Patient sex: F
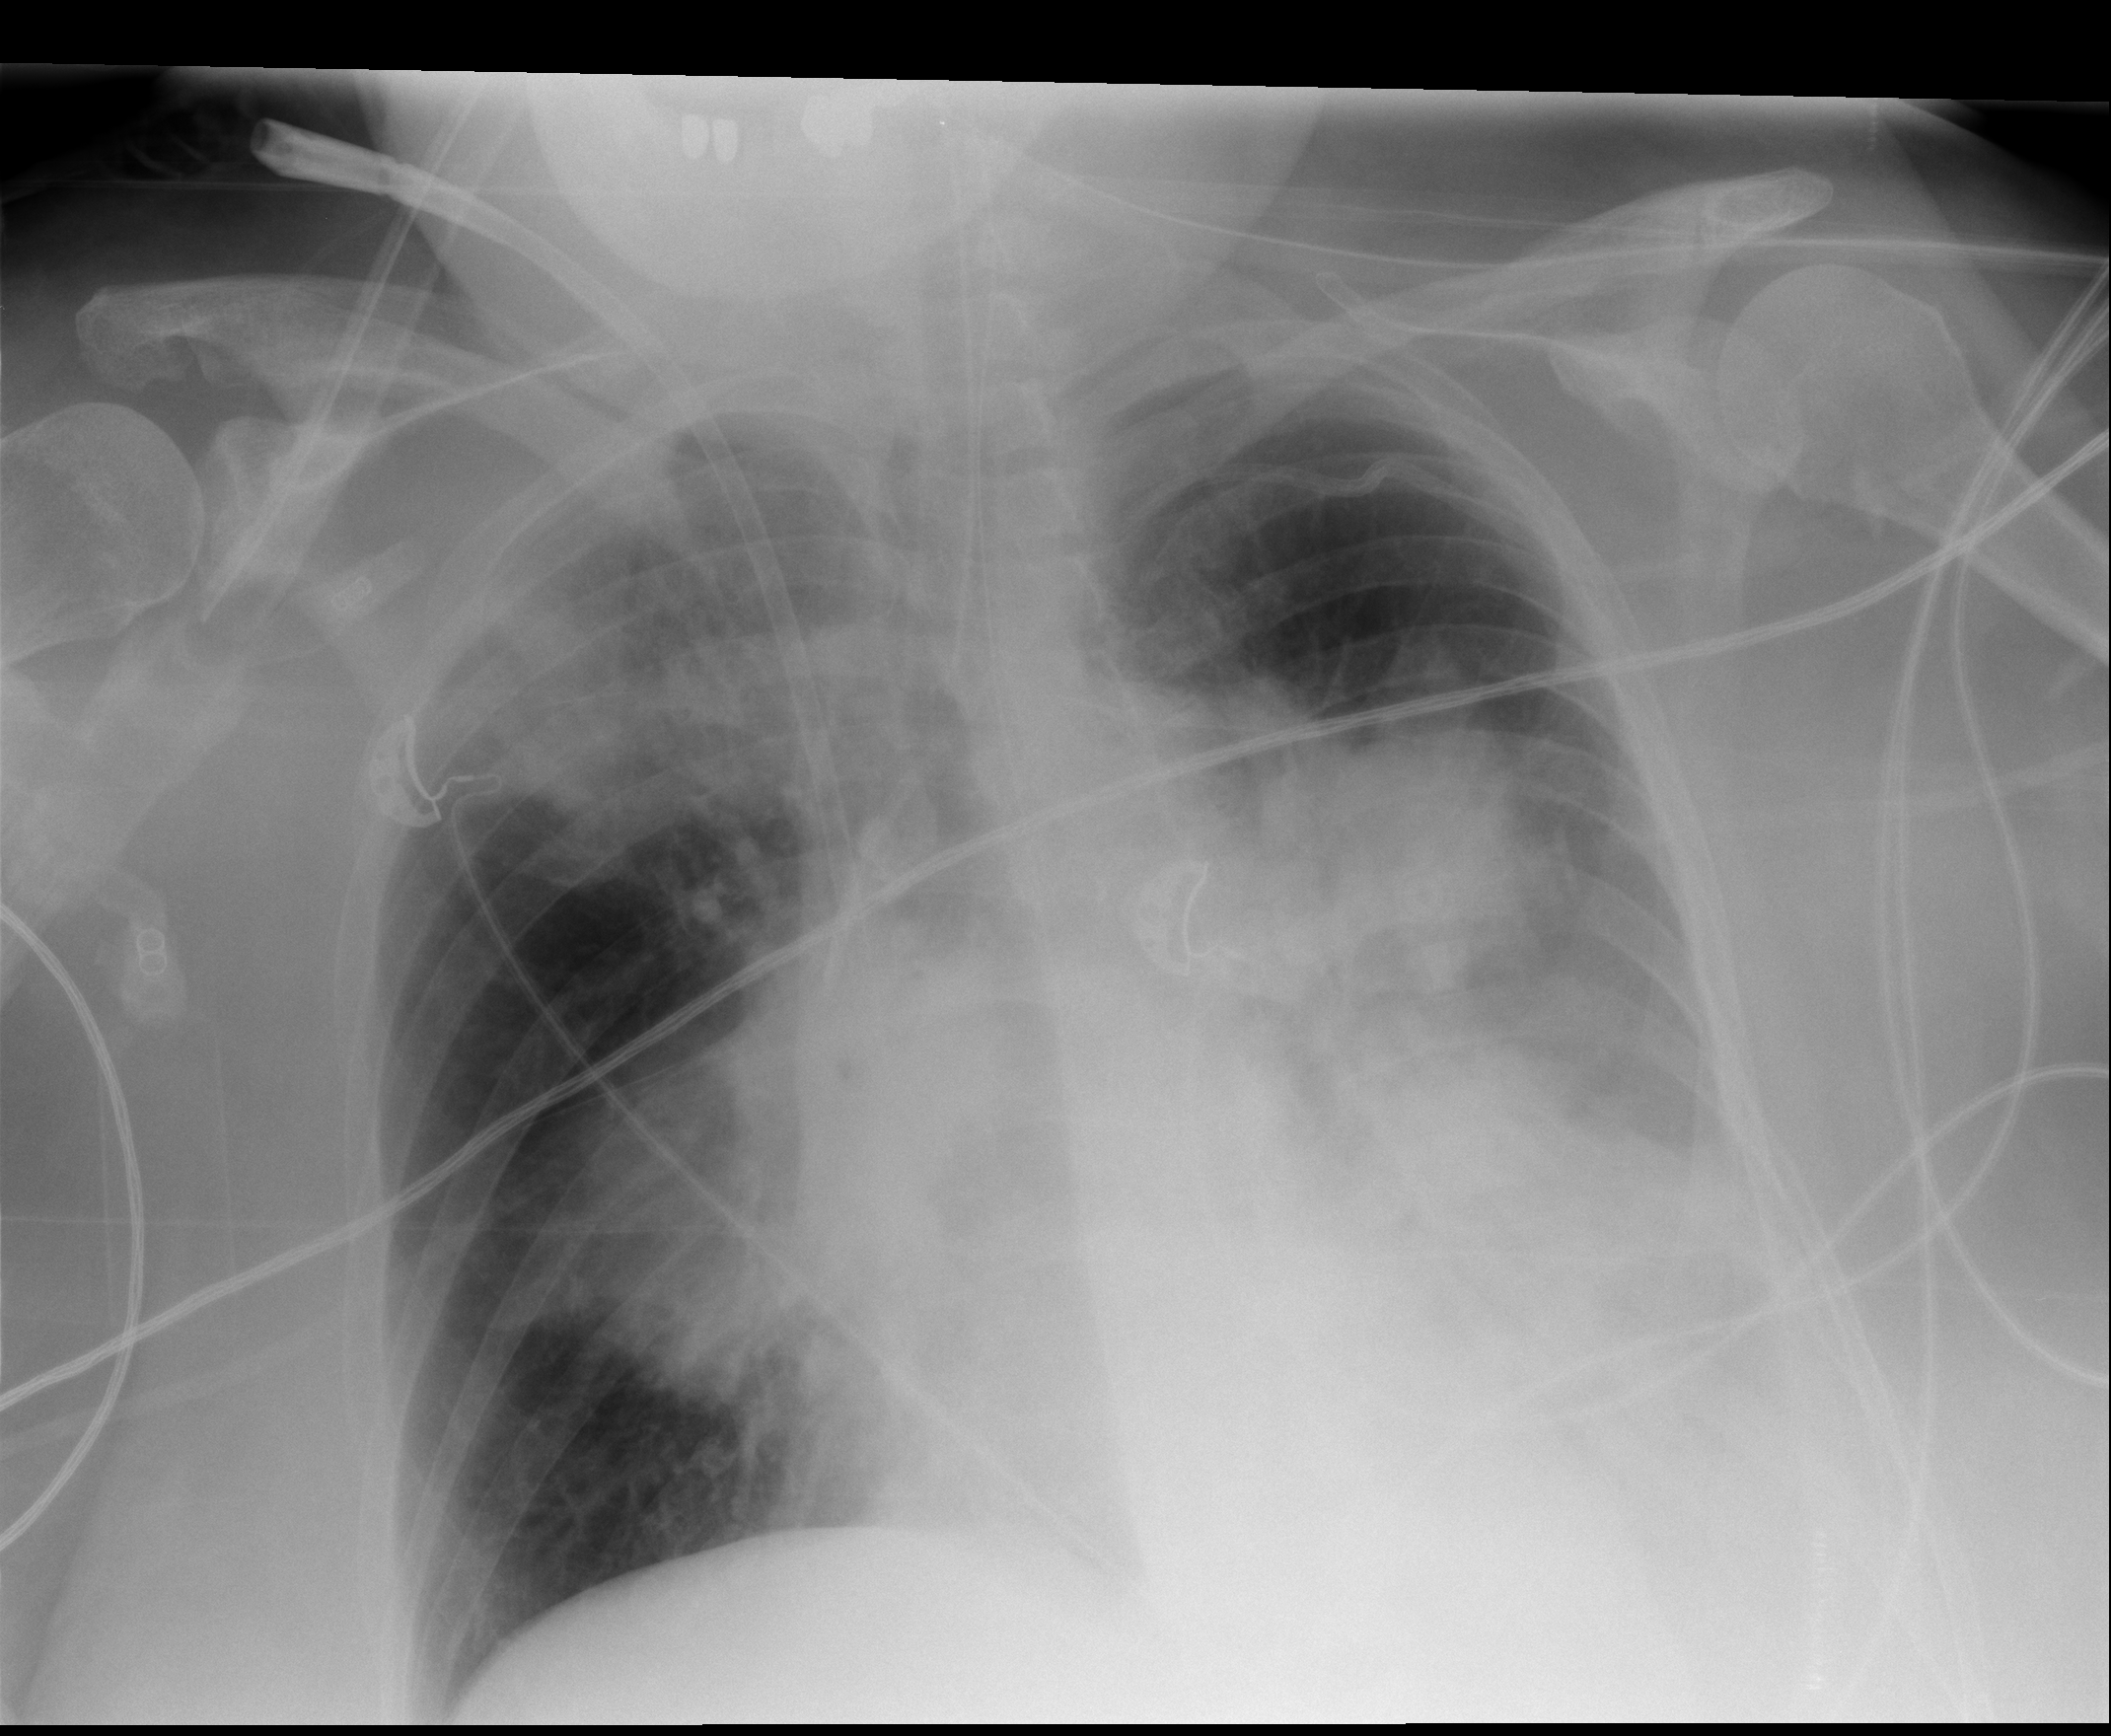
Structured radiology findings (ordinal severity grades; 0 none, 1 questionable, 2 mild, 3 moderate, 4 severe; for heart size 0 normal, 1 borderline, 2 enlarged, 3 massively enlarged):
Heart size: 2
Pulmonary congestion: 2
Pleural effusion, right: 0
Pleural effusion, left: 2
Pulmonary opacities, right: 3
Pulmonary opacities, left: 3
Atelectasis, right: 0
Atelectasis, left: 0